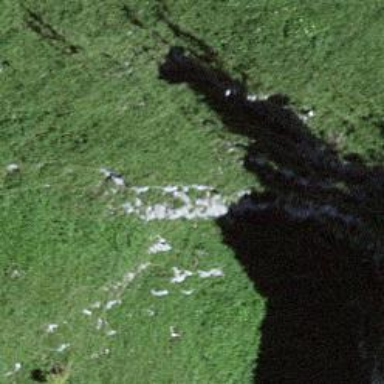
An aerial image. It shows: Cliff in nature.